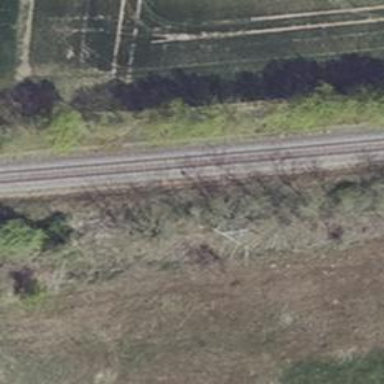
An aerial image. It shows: Abandoned railway.